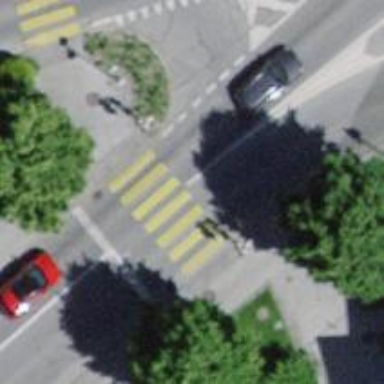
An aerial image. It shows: Road with traffic signals.